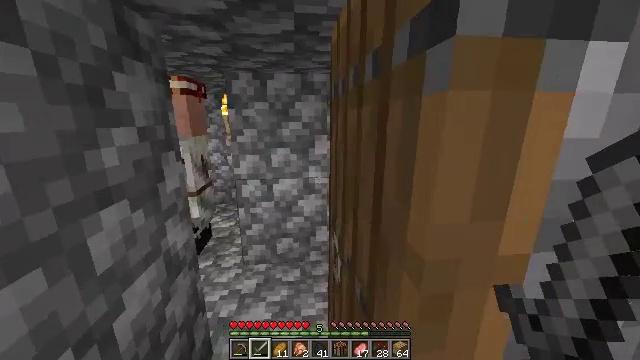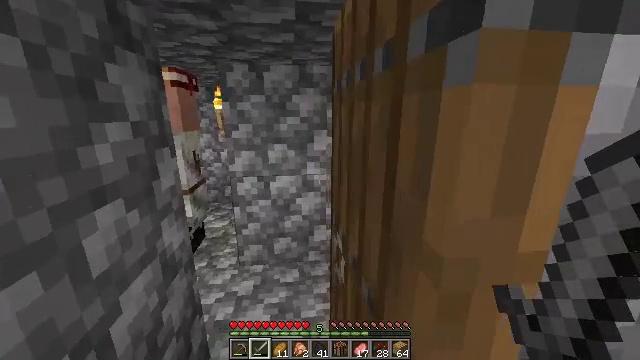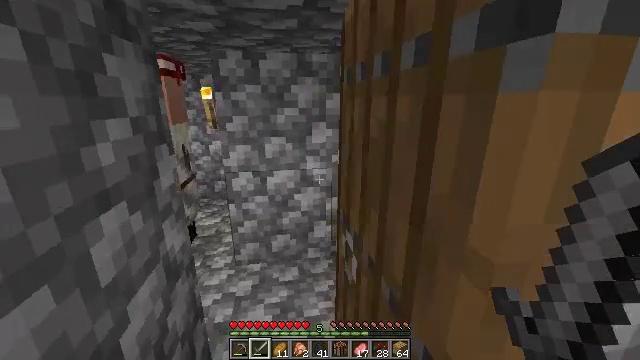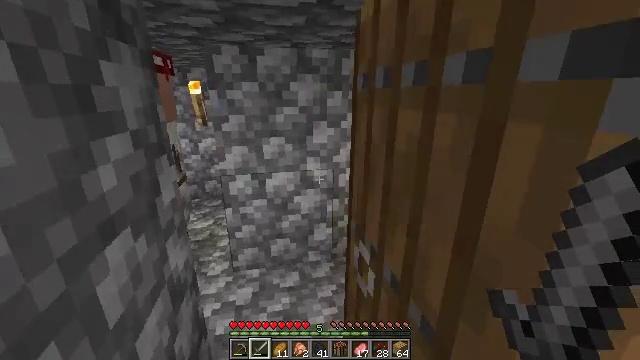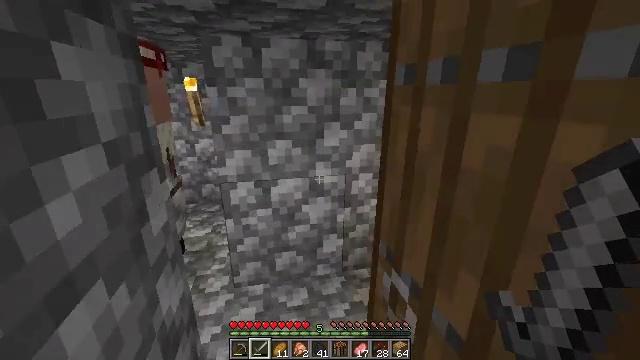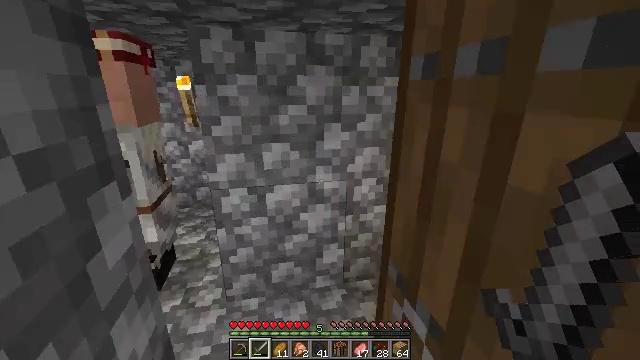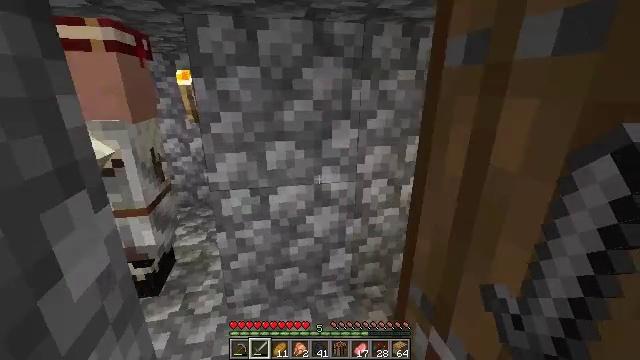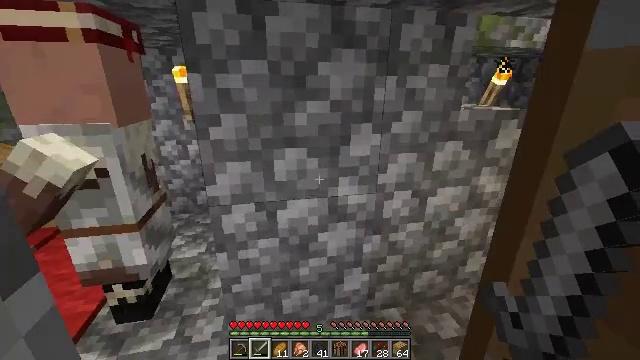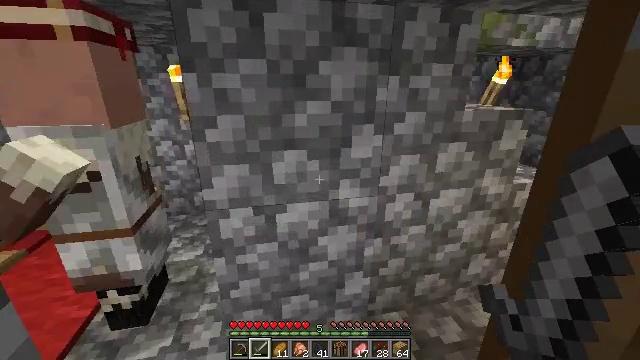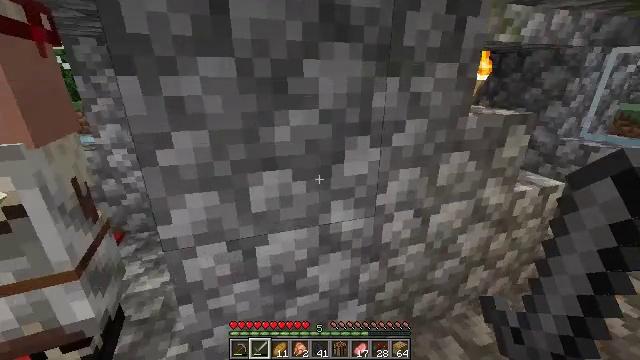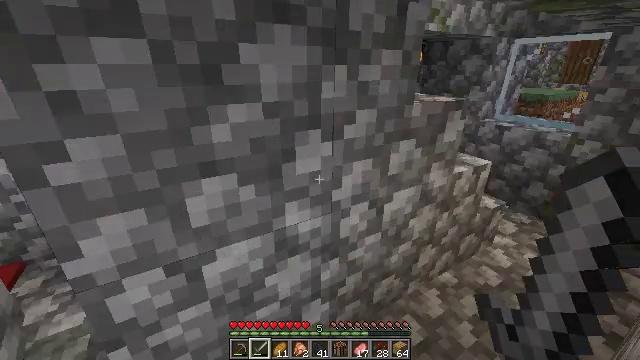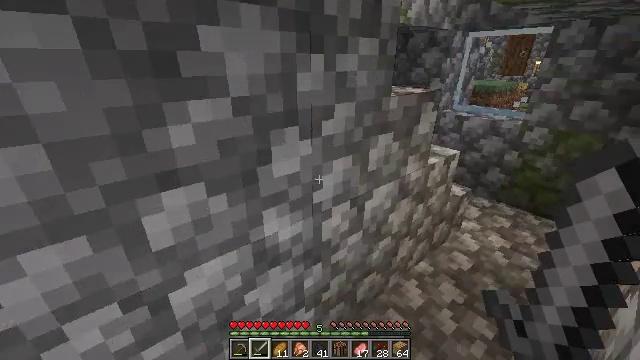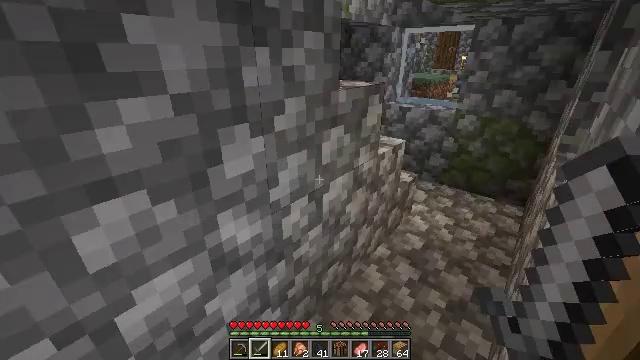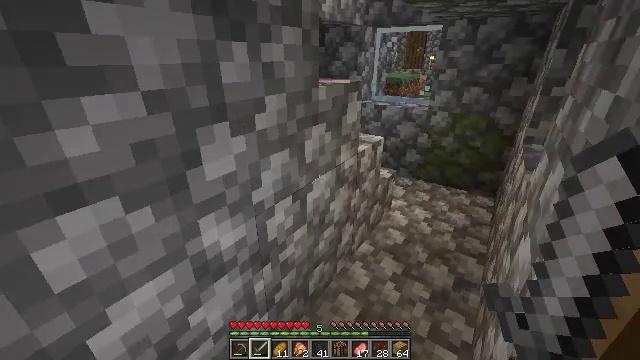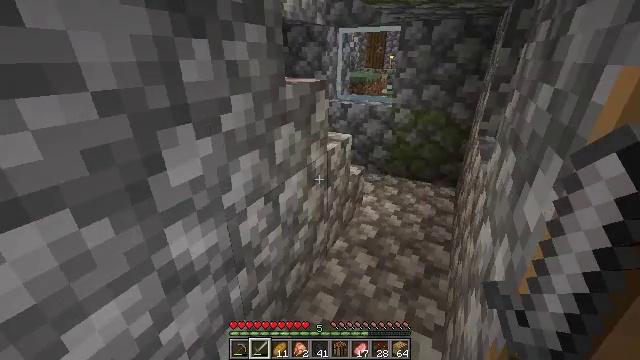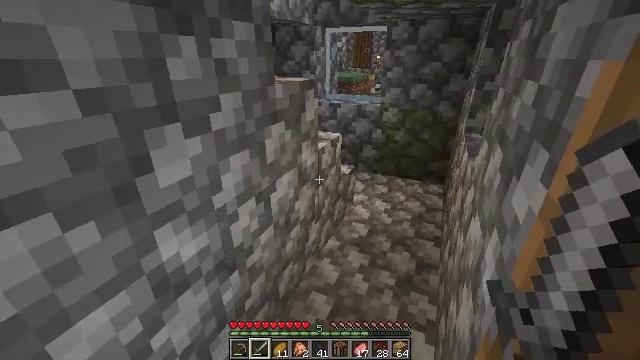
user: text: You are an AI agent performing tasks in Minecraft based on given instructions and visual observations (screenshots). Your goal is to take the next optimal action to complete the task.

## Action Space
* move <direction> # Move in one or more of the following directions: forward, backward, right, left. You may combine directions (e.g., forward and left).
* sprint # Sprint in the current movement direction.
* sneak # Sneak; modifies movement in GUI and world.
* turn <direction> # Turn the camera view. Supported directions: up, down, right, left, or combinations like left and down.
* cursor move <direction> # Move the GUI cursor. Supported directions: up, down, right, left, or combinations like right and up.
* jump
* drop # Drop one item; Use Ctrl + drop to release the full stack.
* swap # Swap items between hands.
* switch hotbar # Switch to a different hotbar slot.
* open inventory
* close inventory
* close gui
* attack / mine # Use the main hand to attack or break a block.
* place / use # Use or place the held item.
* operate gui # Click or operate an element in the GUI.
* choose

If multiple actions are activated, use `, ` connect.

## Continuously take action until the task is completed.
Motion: motion action
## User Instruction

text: Take down the purple bed.
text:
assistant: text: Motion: move forward and move left, turn right
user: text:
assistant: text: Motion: move forward and move left, turn right and down
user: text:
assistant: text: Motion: move forward and move left, turn right and down
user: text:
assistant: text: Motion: move forward
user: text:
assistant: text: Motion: move forward
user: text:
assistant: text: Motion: move forward and move left
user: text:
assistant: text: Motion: move forward and move left
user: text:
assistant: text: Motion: move forward and move left
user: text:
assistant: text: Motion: move forward, turn right and down
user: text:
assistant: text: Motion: turn right and down
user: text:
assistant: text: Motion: turn right and down
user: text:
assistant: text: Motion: turn right
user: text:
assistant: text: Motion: turn right
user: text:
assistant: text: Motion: turn right
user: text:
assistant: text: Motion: turn right
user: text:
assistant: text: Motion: turn left
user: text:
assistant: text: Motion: turn left and up
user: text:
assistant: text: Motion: turn left
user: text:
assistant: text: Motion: turn left and up
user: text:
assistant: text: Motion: turn left
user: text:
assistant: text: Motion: no_op
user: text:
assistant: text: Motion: no_op
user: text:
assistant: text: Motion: no_op
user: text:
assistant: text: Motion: no_op
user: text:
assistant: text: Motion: no_op
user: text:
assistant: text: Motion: no_op
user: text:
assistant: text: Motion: no_op
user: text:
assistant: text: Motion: turn right
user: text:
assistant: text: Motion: turn right
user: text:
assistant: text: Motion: turn right